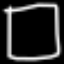
Label: square